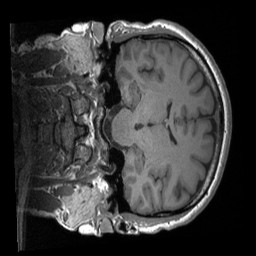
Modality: T1w
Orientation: coronal
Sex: male
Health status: ill
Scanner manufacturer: siemens
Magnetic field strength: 3 T
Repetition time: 1.66 s
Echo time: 0.00254 s